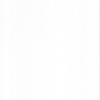
Label: dusty